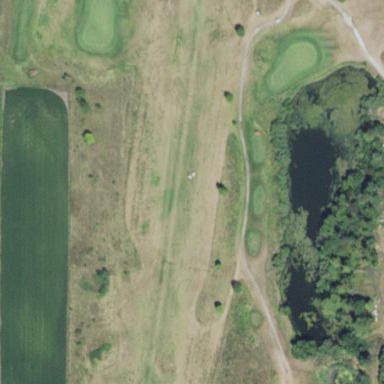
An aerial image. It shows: Scenic golf fairway.